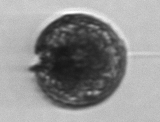
Label: Alexandrium_catenella